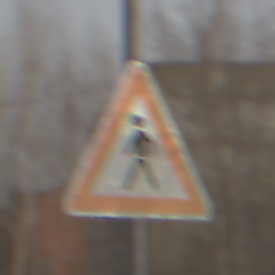
Verkehrszeichen: FussgaengerRechts
Umgebung: Outdoor, Nature
Tageszeit: MorningAfternoon
Wetter: PartlyCloudy
Licht: Natural
Jahreszeit: Winter
Kontrast: MediumContrast